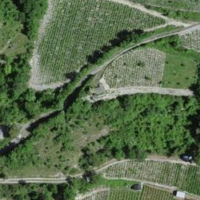
EUNIS habitat code: 24
Species observed at this site:
Melanargia galathea
Tragus racemosus